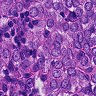
Metastatic tissue present: yes